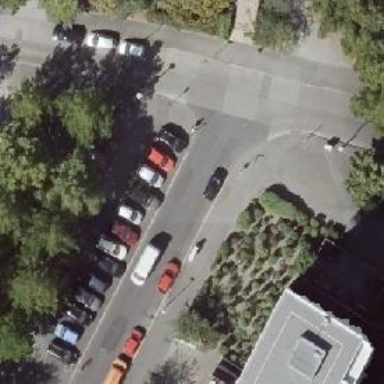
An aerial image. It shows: Residential road with asphalt surface. There are sidewalks on both sides with asphalt surfaces as well. Parking is available on the right lane and on the kerb on the left side.